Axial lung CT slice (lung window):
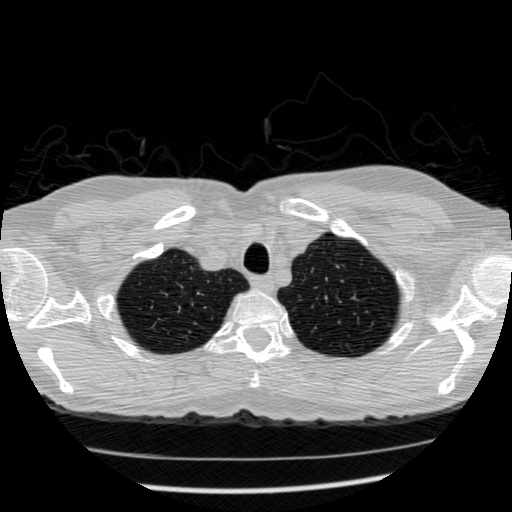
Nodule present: no